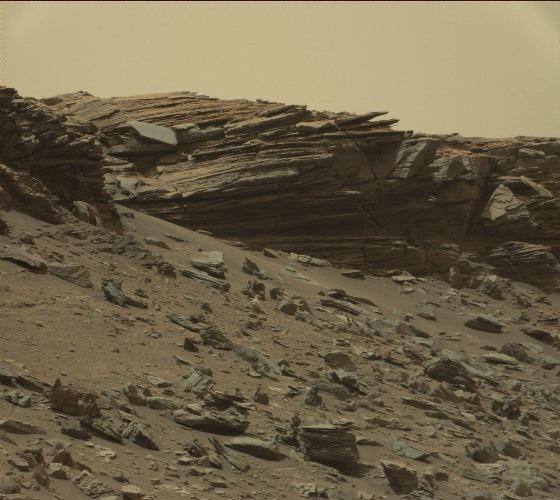
Terrain classes present: Bedrock, Gravel / Sand / Soil, Rock, Shadow, Sky / Distant Mountains